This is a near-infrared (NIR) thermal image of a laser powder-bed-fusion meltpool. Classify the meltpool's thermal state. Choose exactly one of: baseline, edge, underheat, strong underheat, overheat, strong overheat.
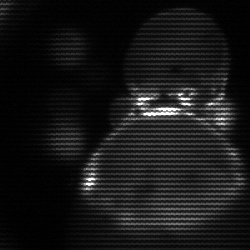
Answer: edge